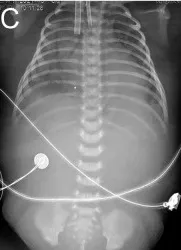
DOH 6 Increasingly intensified pulmonary edema, disappeared intestinal tube aeration and accumulated ascites.
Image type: radiology (x_ray)